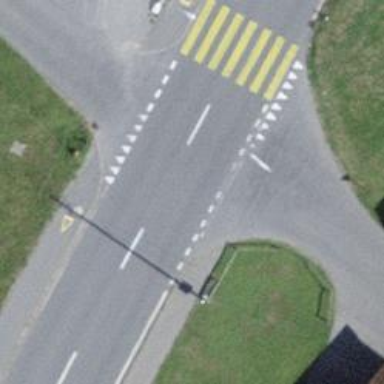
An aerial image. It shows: Road with "give way" sign.